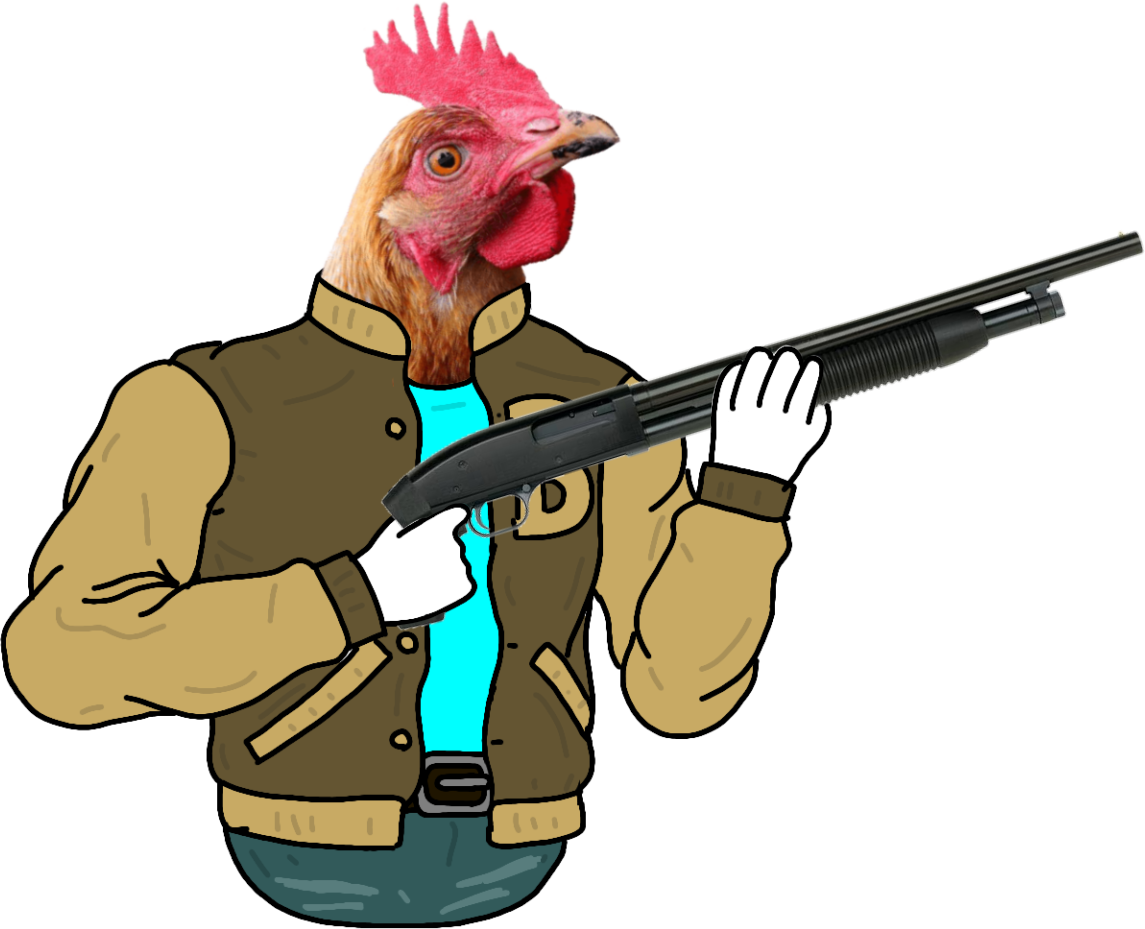
Label: 5_unsorted